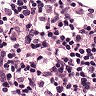
Metastatic tissue present: yes